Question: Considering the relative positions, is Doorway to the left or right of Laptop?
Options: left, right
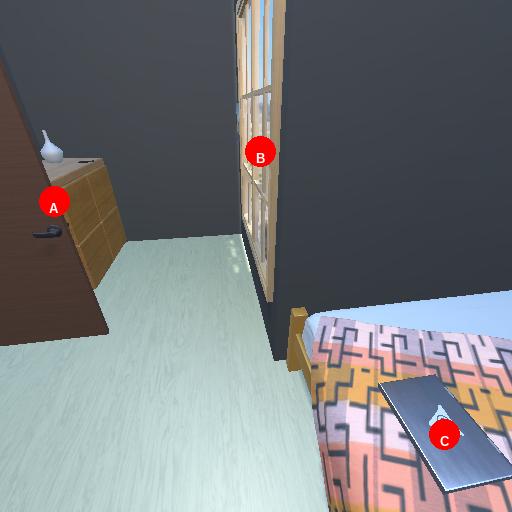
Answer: left